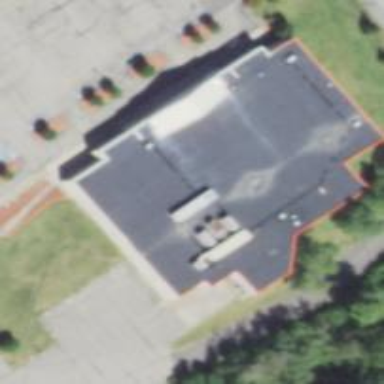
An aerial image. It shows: Retail building.